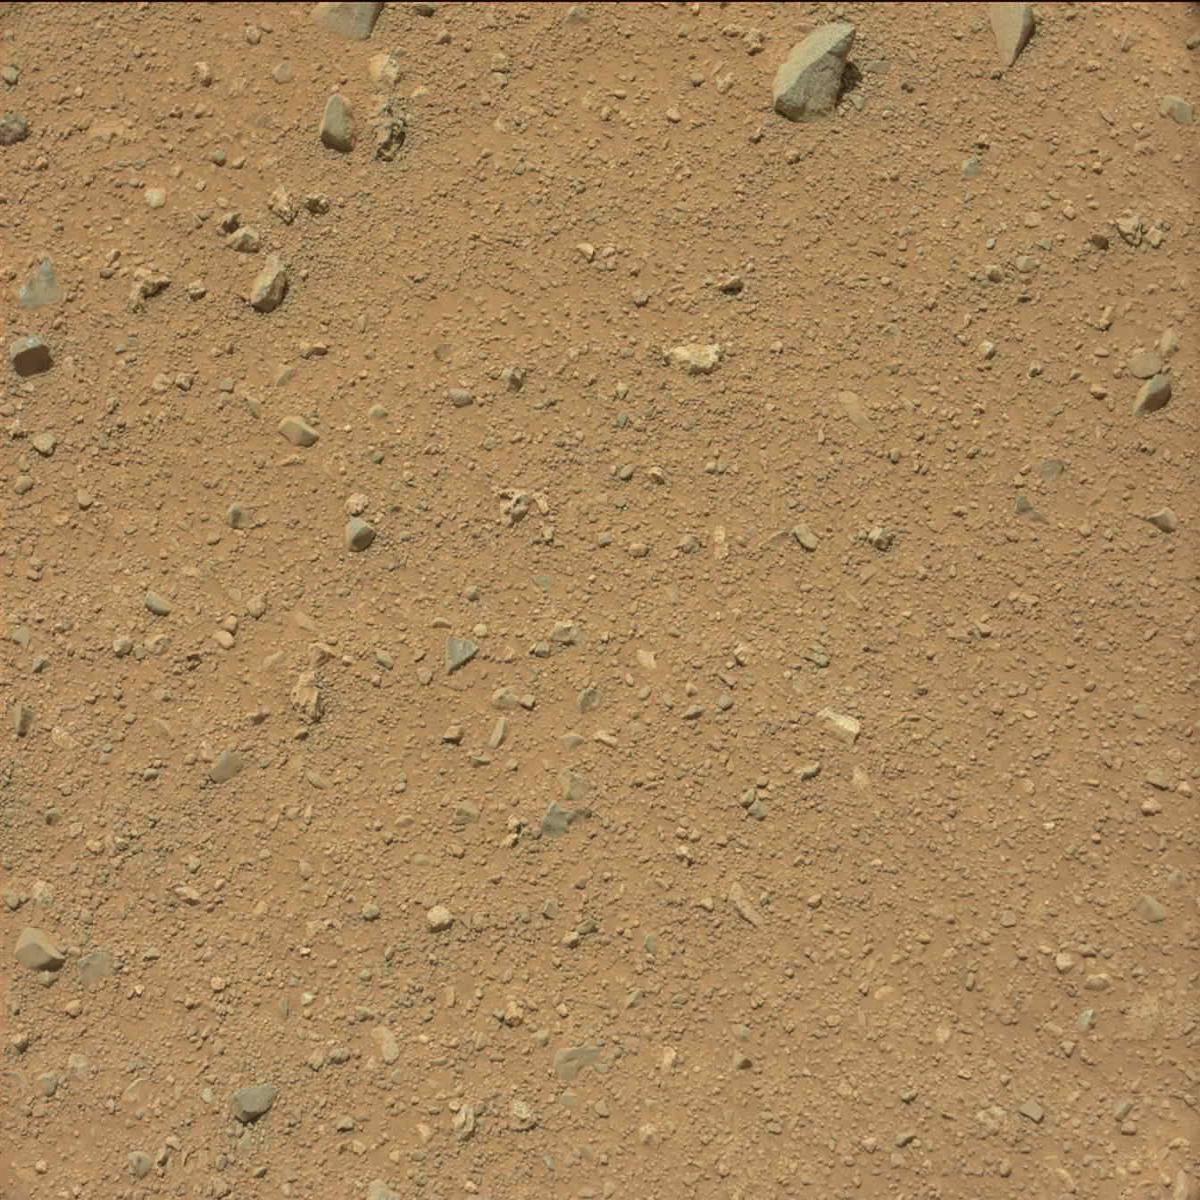
Terrain classes present: Bedrock, Rock, Sand / Soil